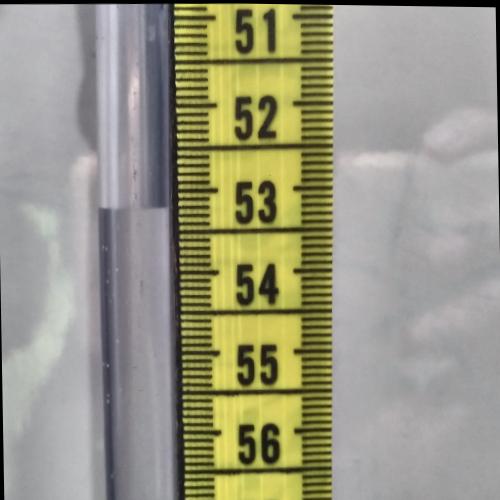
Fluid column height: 53.2 cm